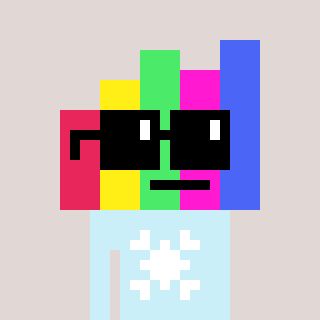
a pixel art character with square black sunglasses, a bar chart-shaped head and a cold-colored body on a warm background